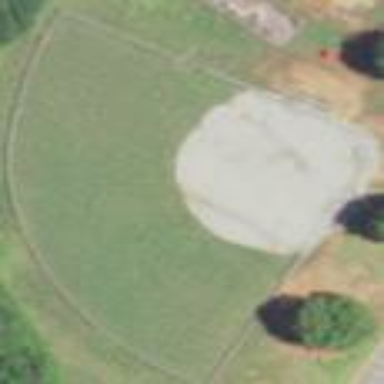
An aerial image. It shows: Baseball pitch for leisure and sports activities.